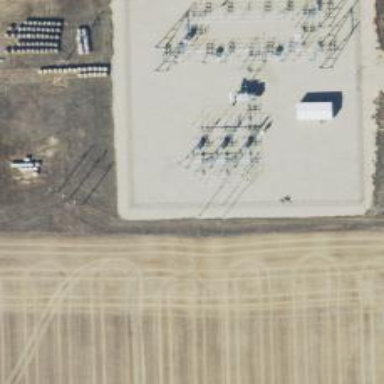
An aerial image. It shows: Switch used for power control.